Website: apple
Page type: account-dashboard
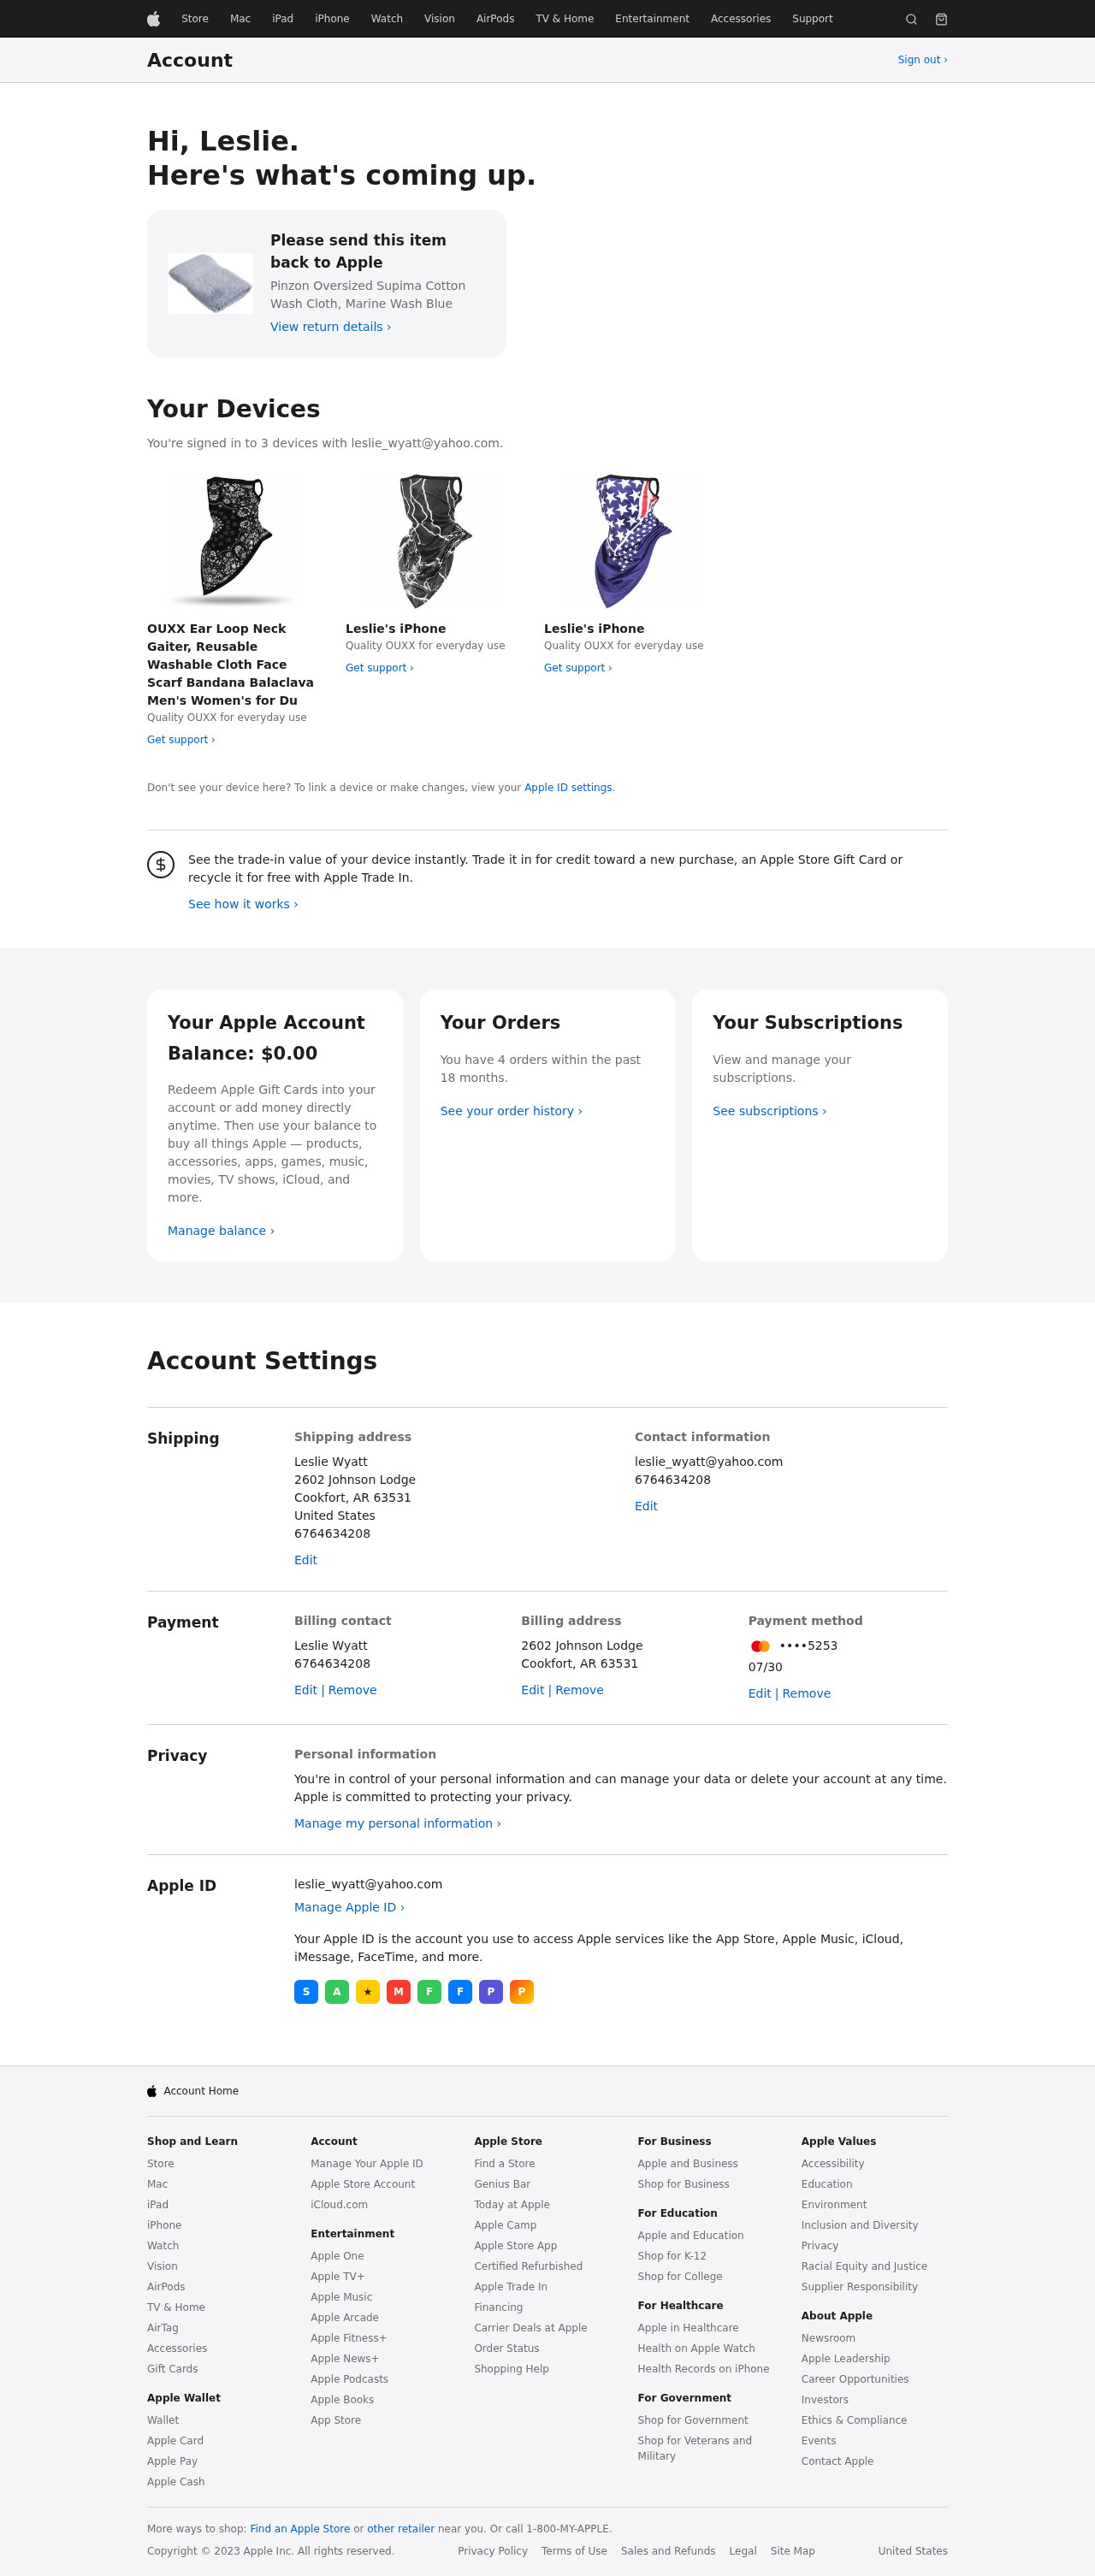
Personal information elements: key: PII_CITY_STATE_ZIP
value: Cookfort, AR 63531
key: PII_EMAIL
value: leslie_wyatt@yahoo.com
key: PII_FIRSTNAME
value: Leslie
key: PII_FULLNAME
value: Leslie Wyatt
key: PII_PHONE
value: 6764634208
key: PII_STREET
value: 2602 Johnson Lodge
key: PII_EMAIL2
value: leslie_wyatt@yahoo.com
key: PII_EMAIL3
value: leslie_wyatt@yahoo.com
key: PII_PHONE_LINE
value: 4208
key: PII_PHONE_SUFFIX
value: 4208
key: PII_PHONE2
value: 6764634208
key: PII_PHONE3
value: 6764634208
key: PII_PHONE_NUMERIC
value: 6764634208
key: PII_PHONE_LINE_NUMERIC
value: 4208
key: PII_PHONE_SUFFIX_NUMERIC
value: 4208
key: PII_PHONE2_NUMERIC
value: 6764634208
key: PII_PHONE3_NUMERIC
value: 6764634208
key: PII_PHONE_DIGITS
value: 6764634208
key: PII_PHONE_LAST4
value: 4208
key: PII_LASTNAME
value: Wyatt
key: PII_FULLNAME2
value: Leslie Wyatt
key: PII_FULLNAME3
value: Leslie Wyatt
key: PII_FIRSTNAME2
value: Leslie
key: PII_FIRSTNAME3
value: Leslie
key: PII_LASTNAME2
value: Wyatt
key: PII_LASTNAME3
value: Wyatt
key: PII_FIRSTNAME_DERIVED
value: Leslie
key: PII_LASTNAME_DERIVED
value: Wyatt
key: PII_FULLNAME_DERIVED
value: Leslie Wyatt
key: PII_NAME_FULL_DERIVED
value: Leslie Wyatt
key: PII_CITY
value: Cookfort
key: PII_STATE_ABBR
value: AR
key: PII_POSTCODE
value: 63531
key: PII_POSTCODE_FULL
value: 63531
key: PII_CITY_STATE
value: Cookfort, AR
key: PII_POSTCODE_NUMERIC
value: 63531
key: PII_CARD_LAST4
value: ••••5253
Product elements: key: PRODUCT1_NAME
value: Pinzon Oversized Supima Cotton Wash Cloth, Marine Wash Blue
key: PRODUCT2_DESC
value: Quality OUXX for everyday use
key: PRODUCT2_NAME
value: OUXX Ear Loop Neck Gaiter, Reusable Washable Cloth Face Scarf Bandana Balaclava Men's Women's for Du
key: PRODUCT3_DESC
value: Quality OUXX for everyday use
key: PRODUCT4_DESC
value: Quality OUXX for everyday use
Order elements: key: ORDER_COUNT
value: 4
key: ORDER_HISTORY_MONTHS
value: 18
Other elements: key: NUM_DEVICES
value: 3
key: ACCOUNT_BALANCE
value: $0.00